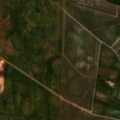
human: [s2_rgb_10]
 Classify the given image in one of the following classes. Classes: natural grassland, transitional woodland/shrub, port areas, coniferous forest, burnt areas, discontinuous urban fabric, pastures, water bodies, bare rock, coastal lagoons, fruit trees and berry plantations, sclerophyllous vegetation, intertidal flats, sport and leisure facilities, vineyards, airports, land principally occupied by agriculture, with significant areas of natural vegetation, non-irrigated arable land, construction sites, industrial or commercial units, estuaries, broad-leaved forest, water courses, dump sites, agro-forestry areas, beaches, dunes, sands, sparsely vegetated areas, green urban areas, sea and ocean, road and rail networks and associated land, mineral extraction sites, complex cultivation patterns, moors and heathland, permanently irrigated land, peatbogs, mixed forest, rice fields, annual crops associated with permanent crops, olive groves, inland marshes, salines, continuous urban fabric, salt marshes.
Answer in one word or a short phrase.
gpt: continuous urban fabric